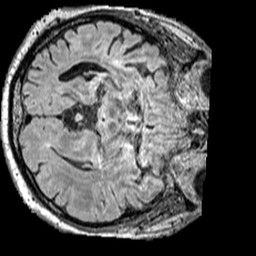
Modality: FLAIR
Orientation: axial
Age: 66
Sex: male
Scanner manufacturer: siemens
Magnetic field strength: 3 T
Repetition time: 5 s
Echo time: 0.387 s